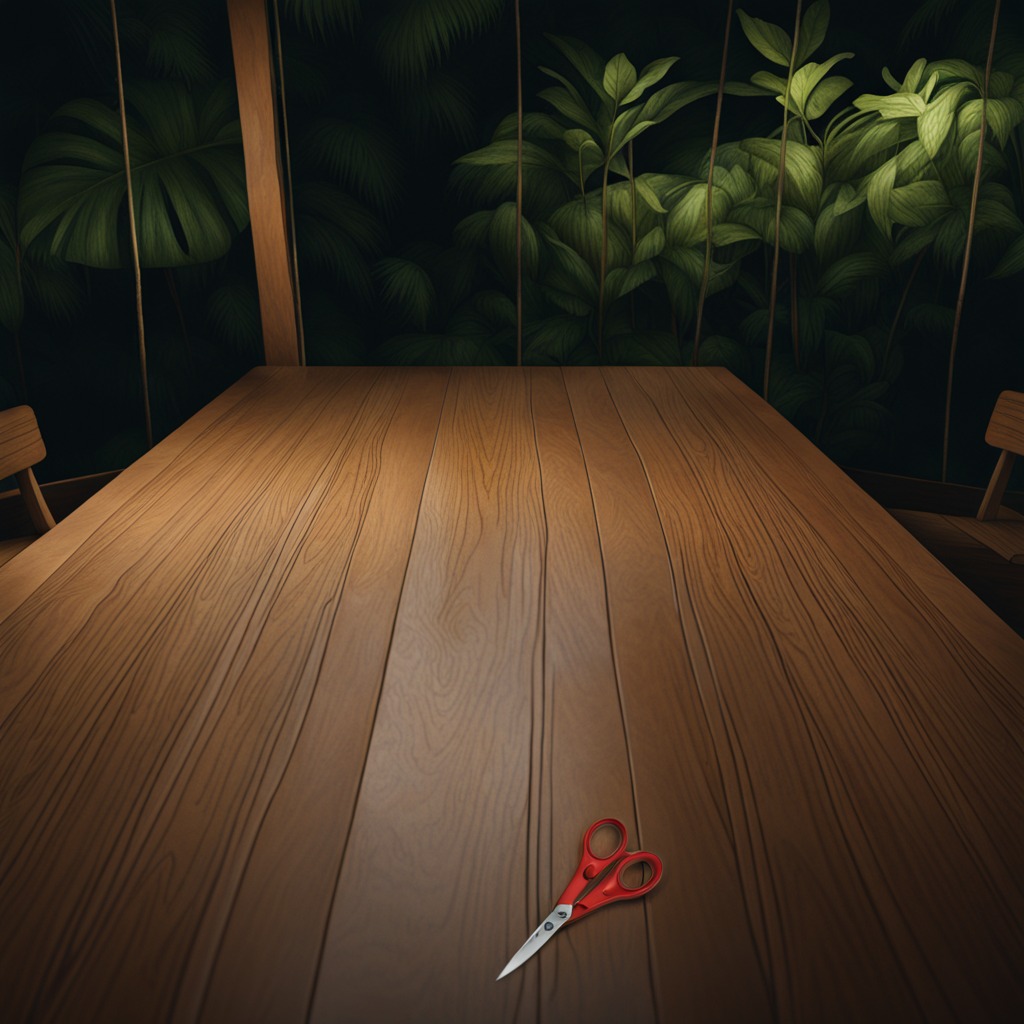
A scissor is lying on the wooden table.